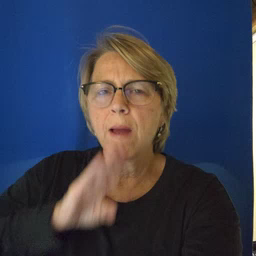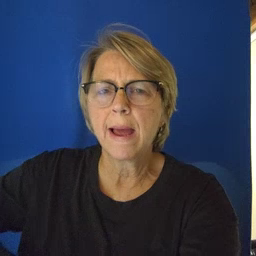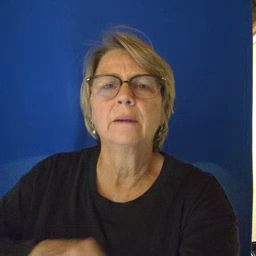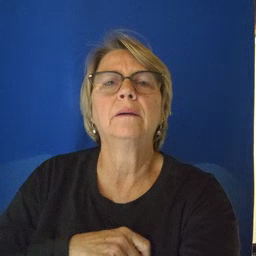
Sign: quiet